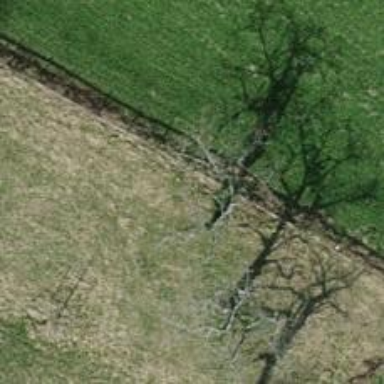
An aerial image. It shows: Single tag "natural: tree."